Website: apple
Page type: delivery-shipping
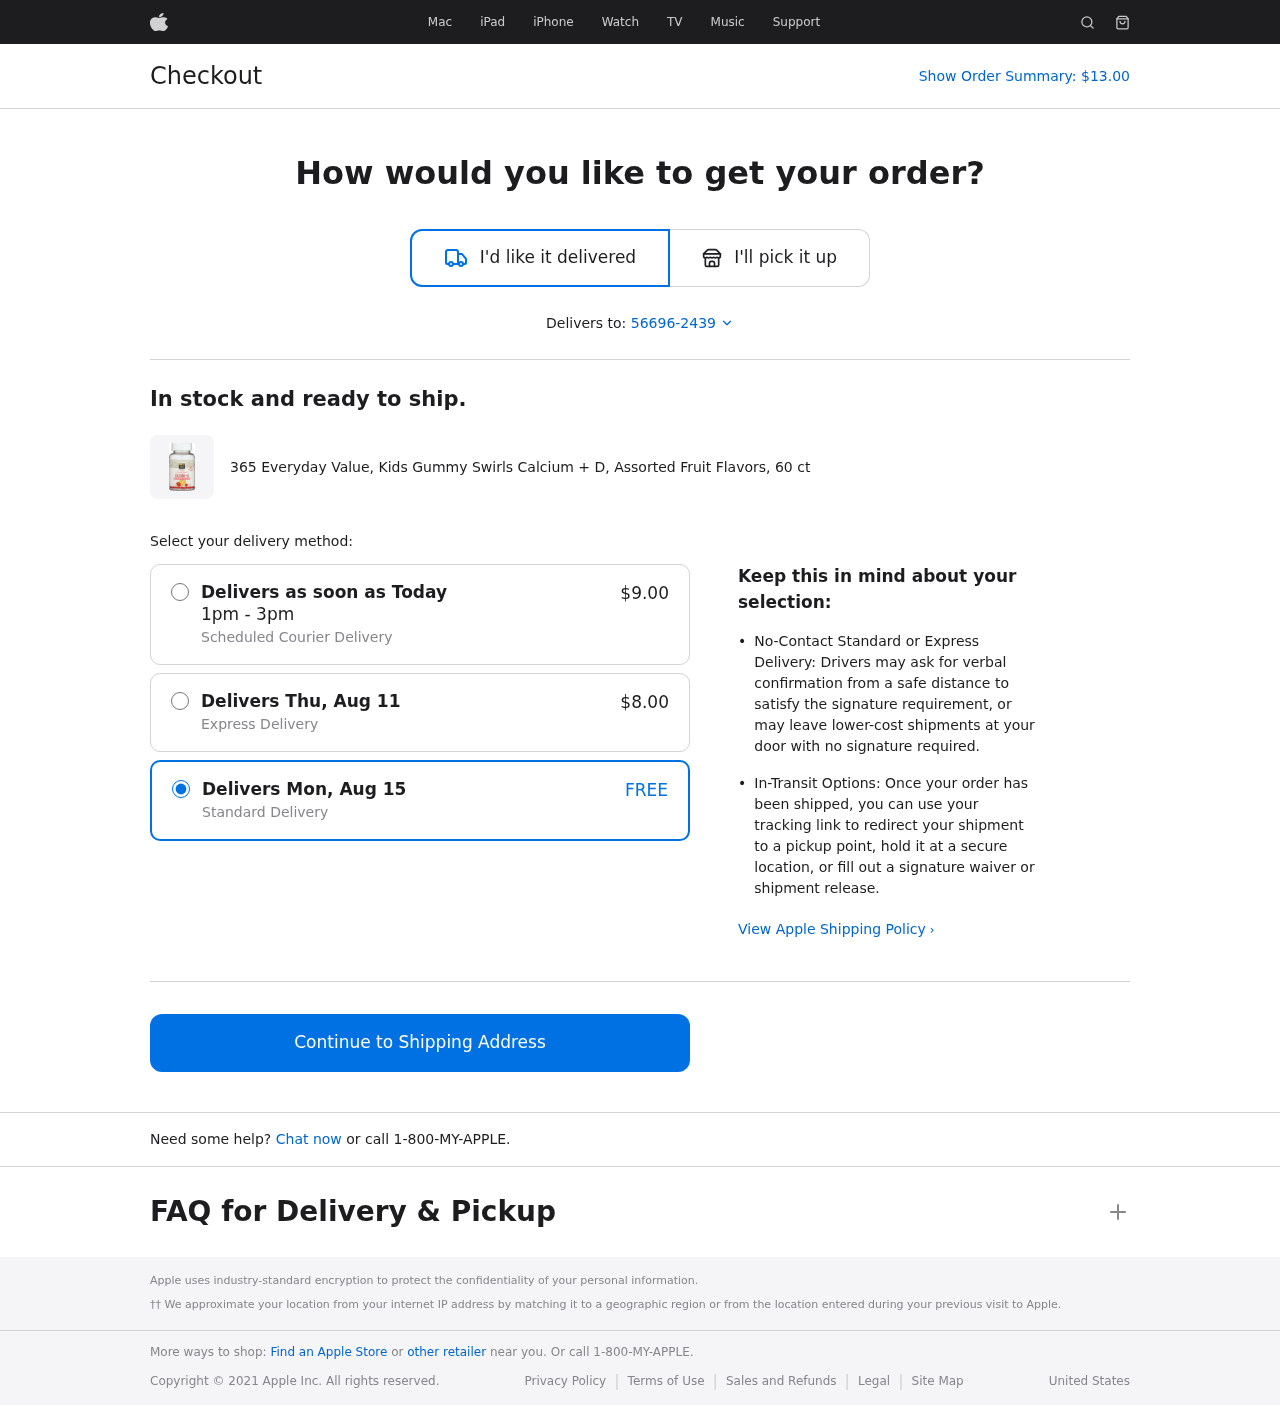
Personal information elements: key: PII_POSTCODE_FULL
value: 56696-2439
Product elements: key: PRODUCT1_NAME
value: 365 Everyday Value, Kids Gummy Swirls Calcium + D, Assorted Fruit Flavors, 60 ct
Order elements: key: ORDER_TOTAL
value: $13.00
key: ORDER_SHIPPING_DATE
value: Today
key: ORDER_SAMEDAY_SHIPPING_COST
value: $9.00
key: ORDER_EXPRESS_DATE
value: Thu, Aug 11
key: ORDER_EXPRESS_SHIPPING_COST
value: $8.00
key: ORDER_DELIVERY_DATE
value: Mon, Aug 15
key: ORDER_SHIPPING_COST
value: FREE